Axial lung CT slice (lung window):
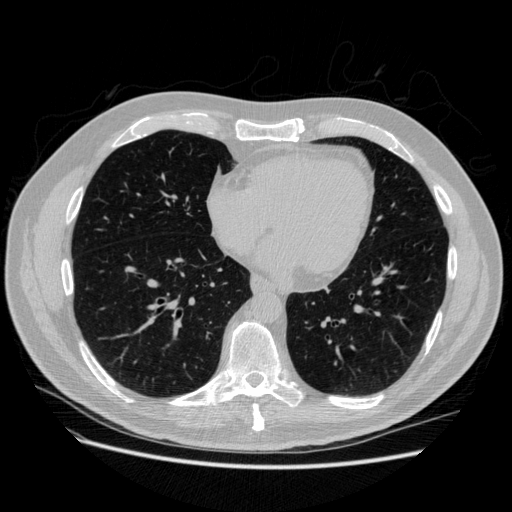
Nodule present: no